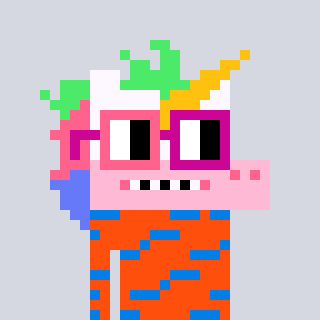
a pixel art character with square pink and red glasses, a unicorn-shaped head and a orange-colored body on a cool background